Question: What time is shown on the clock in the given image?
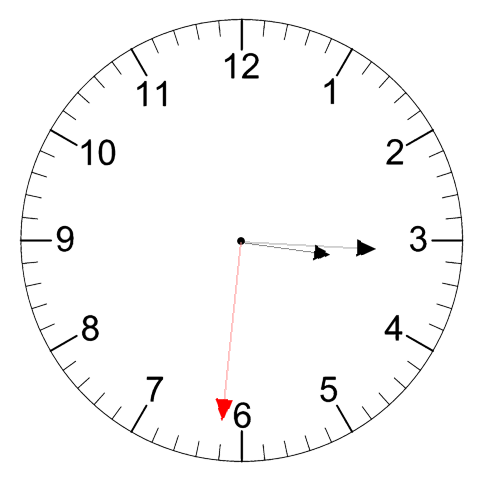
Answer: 03:15:31